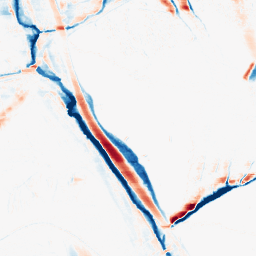
Category: morphological
Decomposition family: morphological_ellipse
Decomposition parameters: operation: average
width: 5
height: 20
Upsampling method: cubic_mitchell
Upsampling parameters: scale: 4
Upsampling scale: 4